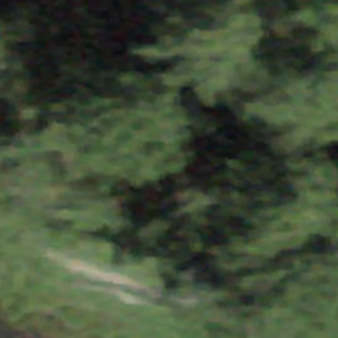
Label: other